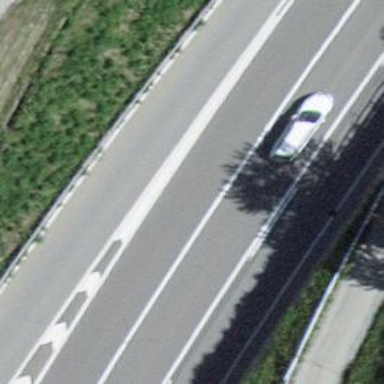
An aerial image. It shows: Asphalt motorway categorized as trunk road.